Question: I am using IntelliJ and following <URL> tutorial to Deploy an example hello world App. When following the steps to deploy the app I get the following error:
> java.lang.IllegalArgumentException: Class file is Java 8 but max supported is Java 7
org/eclipse/jetty/apache/jsp/JuliLog.class in /Users/appengine-java-sdk-1.9.50/jetty93/jetty-distribution/lib/apache-jsp/org.eclipse.jetty.apache-jsp-9.3.16.v20170120-nolog.jarUnable to update app: Class file is Java 8 but max supported is Java 7: org/eclipse/jetty/apache/jsp/JuliLog.class in /Users/appengine-java-sdk-1.9.50/jetty93/jetty-distribution/lib/apache-jsp/org.eclipse.jetty.apache-jsp-9.3.16.v20170120-nolog.jar
I am using java version 1.7.0_71 in the project structure.
My compiler settings are set to generate 1.7 compatible bytecode:

Anyone have any ideas as to how this can be fixed?
EDIT
Fixed the web.xml version was the problem
<URL>
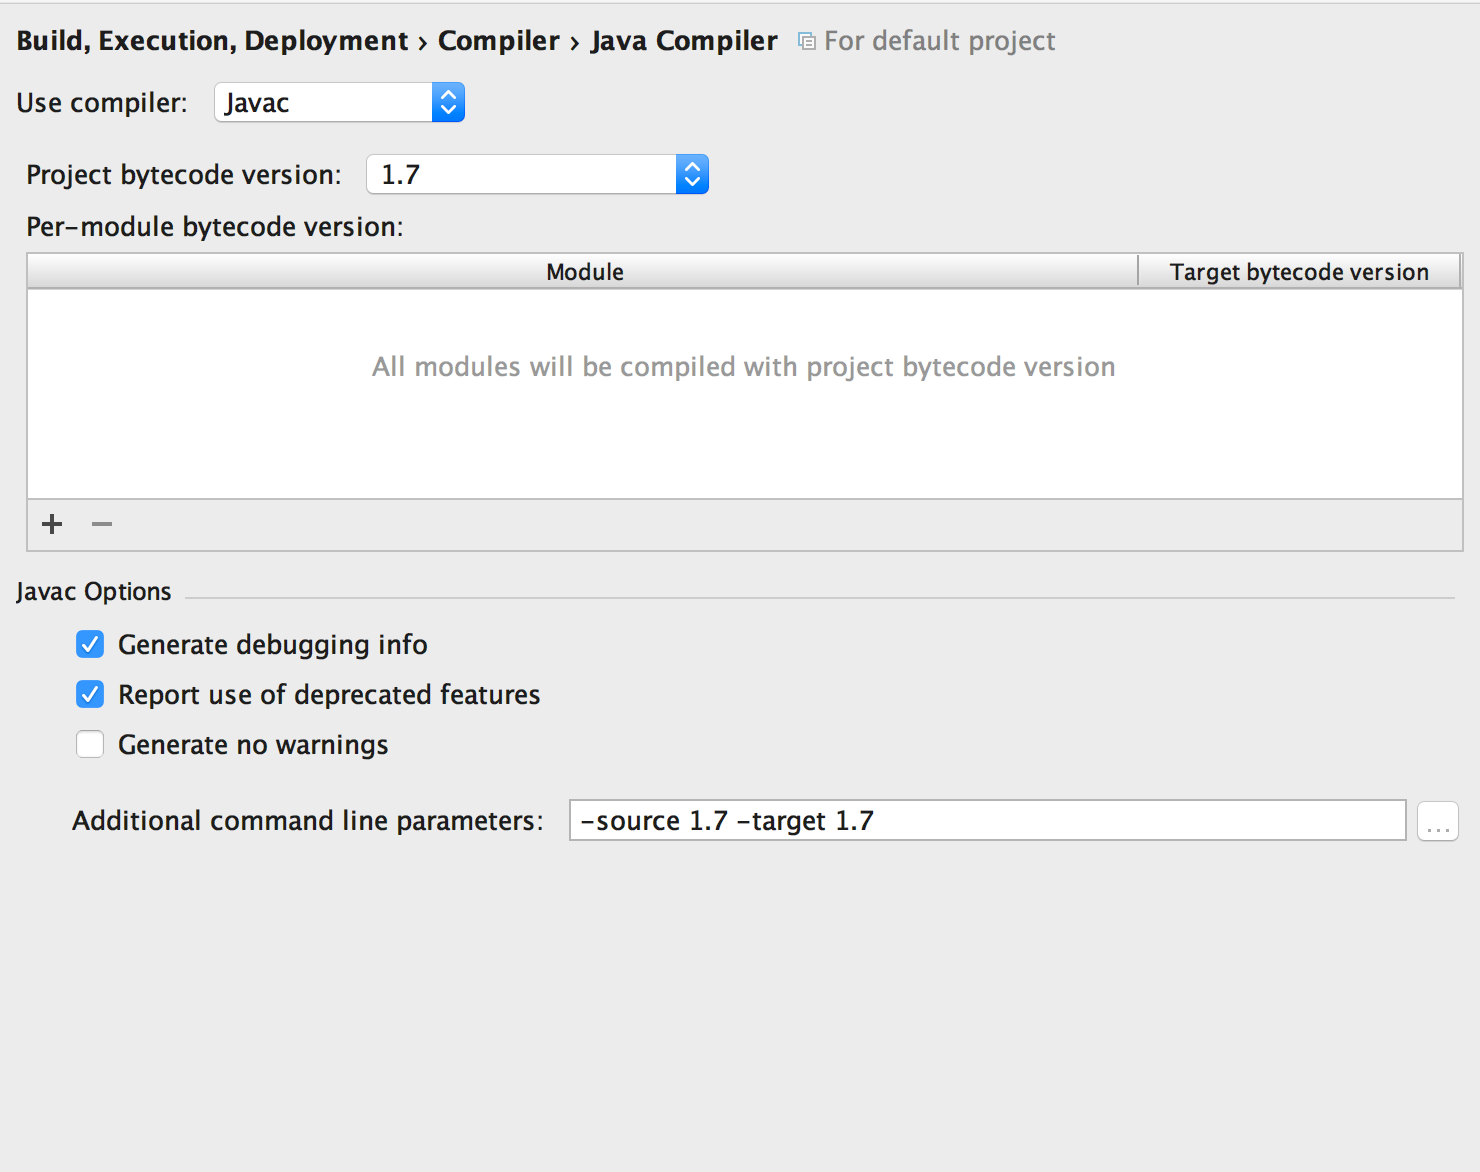
Answer: According to <URL>, the problem is caused by 'web.xml' version.
> So the problem is that the web.xml uses version 3.1, while App Engine
Standard only supports 2.5 which causes the staging to fail with this
error message. Please change the version and try deploying again.
Similar problem was <URL>.
> you're seeing an open bug we have right now with the App Engine SDK
where a misleading error message is provided when you use a Java 7 app
with a web.xml configured to servlet 3.1 (which doesn't support Java
7).